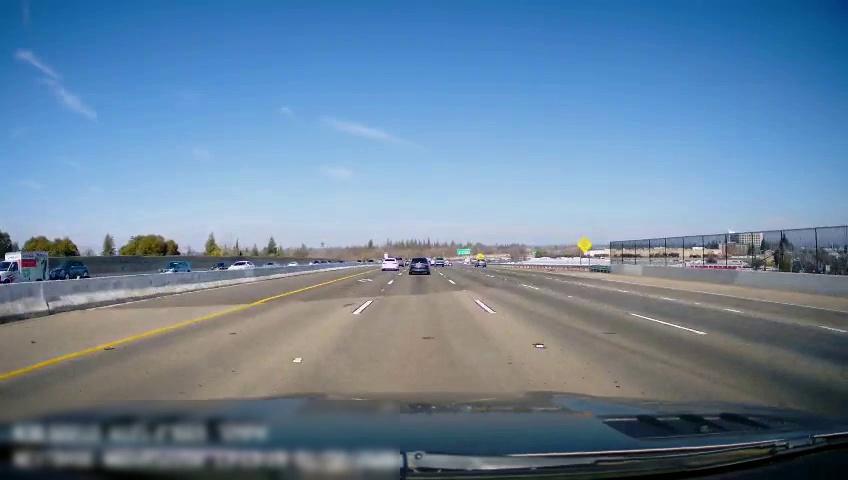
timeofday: Day
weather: Sunny
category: Vehicles | Truck
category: Vehicles | SUV
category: Vehicles | SUV
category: Vehicles | Car
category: Vehicles | Car
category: Vehicles | Car
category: Vehicles | Car
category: Drivable Space
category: Vehicles | Car
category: Vehicles | Truck
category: Vehicles | SUV
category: Vehicles | Car
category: Vehicles | Car
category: Lanes | Alternate Lane
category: Lanes | Alternate Lane
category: Lanes | Alternate Lane
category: Lanes | Current Lane
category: Lanes | Current Lane
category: Lanes | Alternate Lane
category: Traffic | Signs
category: Traffic | Signs